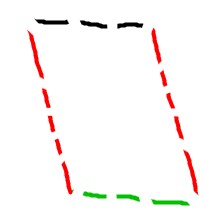
Shape: parallelogram